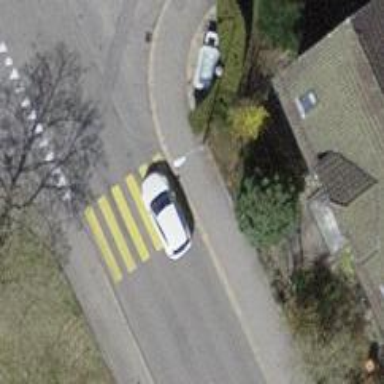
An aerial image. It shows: Uncontrolled zebra crossing on the road.